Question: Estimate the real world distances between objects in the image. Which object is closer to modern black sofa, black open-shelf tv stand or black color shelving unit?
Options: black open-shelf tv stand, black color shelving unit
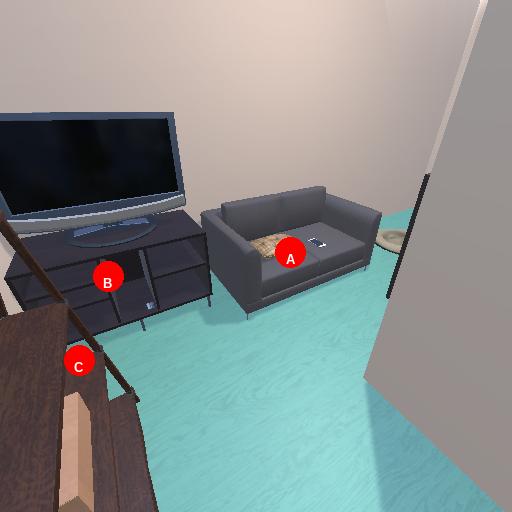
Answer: black open-shelf tv stand